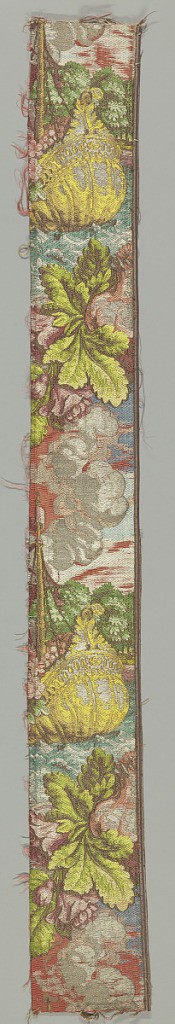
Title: Fragment
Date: ca. 1740
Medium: silk, metallic thread Technique: plain weave with a set of supplementary warps (orange) and discontinuous supplementary wefts (silks and metallics) bound on the front in 1/3 twill
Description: Long narrow fragment from the right side of a pattern which had a ship at sea and bold vegetation in bright colors and metallic thread.